Field crop: maize
Growth stage: 2
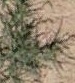
Species: salsola